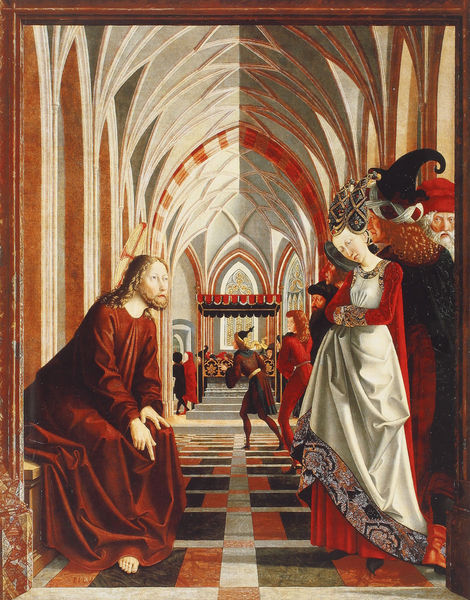
Titel: Hochaltar in der Wallfahrts- und Pfarrkirche St. Wolfgang
Künstler: Michael Pacher
Standort: Sankt Wolfgang am Abersee, Pfarrkirche St. Wolfgang (EU - AUT - Salzkammergut)
Schlagwörter: fuß, gemälde, mann, weiß, frauen, menschen, sitzen, frau, hut, hüte, kleid, marmor, männer, schwarz, rot, haube, hochformat, muster, bart, architektur, lang, innenraum, kirche, boden, gewand, haare, mantel, sitzend, paar, gotik, locken, farbig, bogen, fußboden, farbe, figuren, treppe, halle, bögen, eingang, gang, gewölbe, barfuß, fliesen, altar, arkaden, kathedrale, kreuzgewölbe, spitzbogen, spitzbögen, christus, jesus, baldachin, heiliger, maria, turban, fraune, kriche, kirchenfenster, stifter, kreuznimbus, propheten, 1450, heilgie